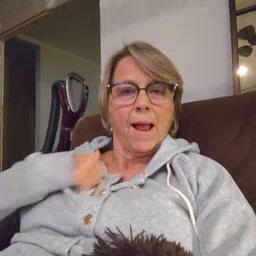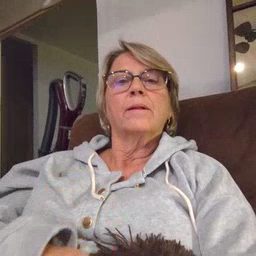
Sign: bath